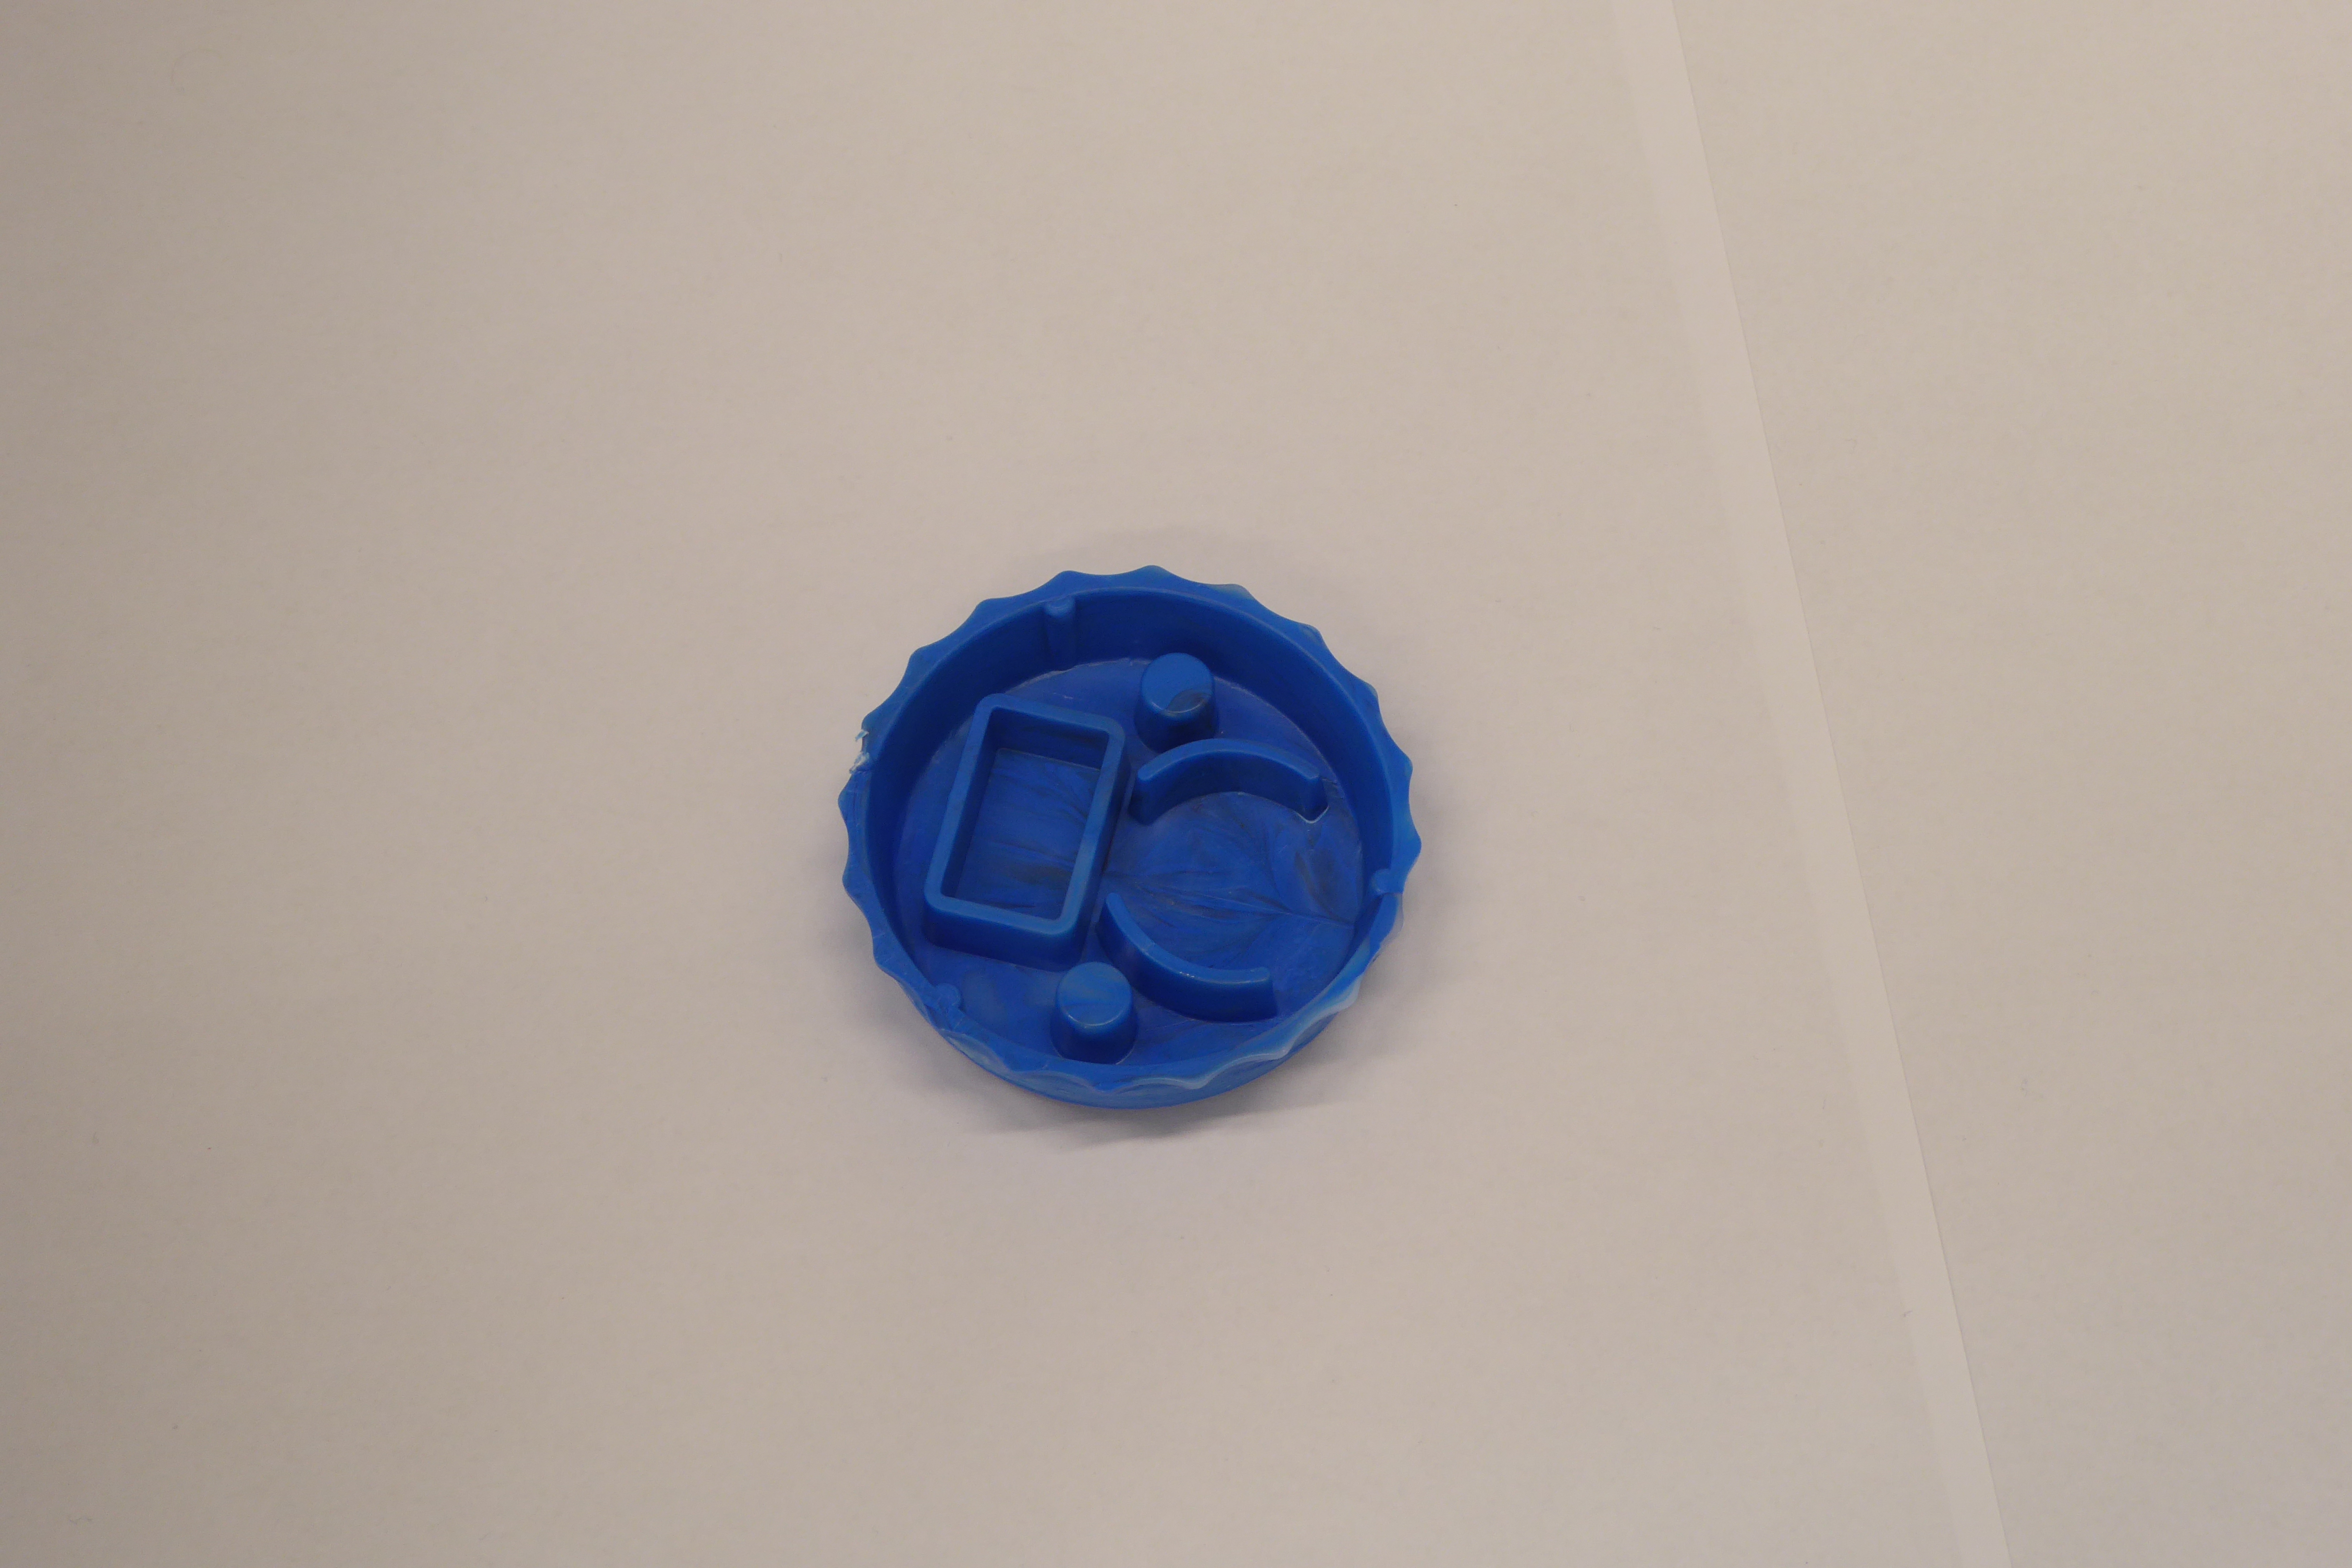
Label: Bottle Opener - Cover